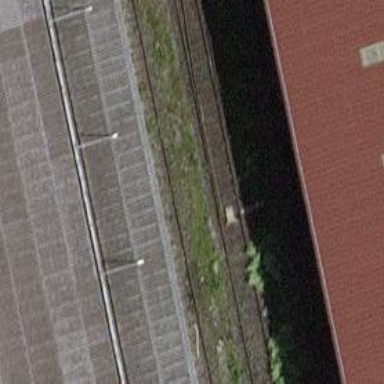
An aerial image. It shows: Railway switch.